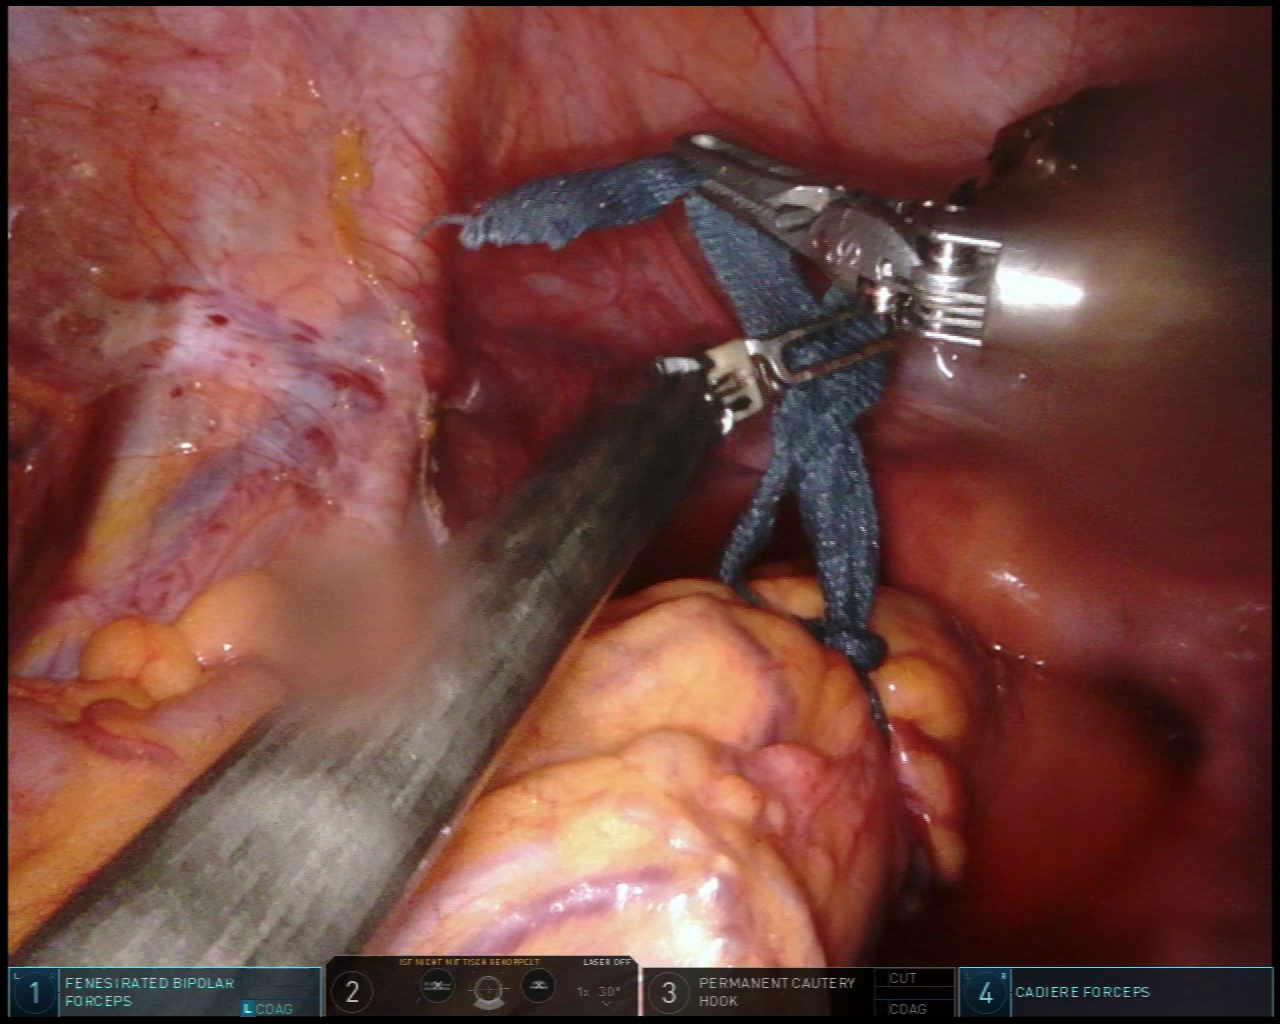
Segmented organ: abdominal_wall
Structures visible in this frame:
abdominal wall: yes
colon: no
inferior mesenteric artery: no
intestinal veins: no
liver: no
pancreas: no
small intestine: no
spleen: no
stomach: no
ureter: no
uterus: yes
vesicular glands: no